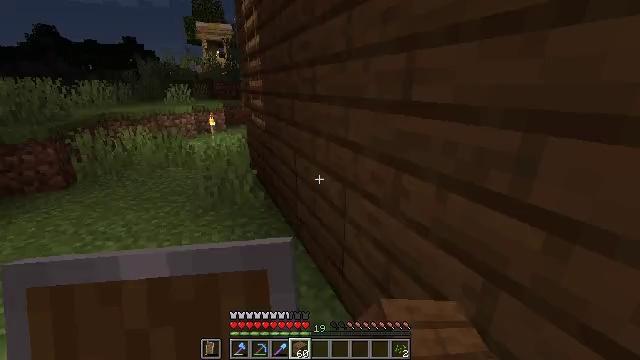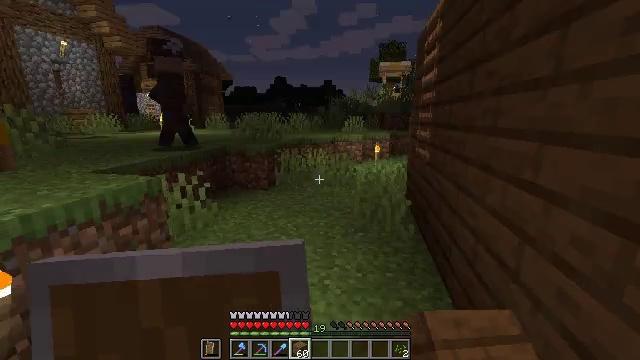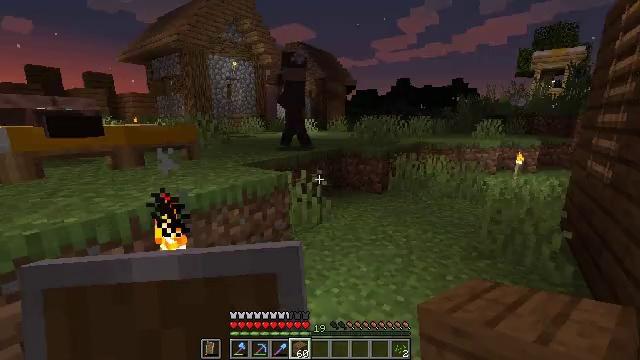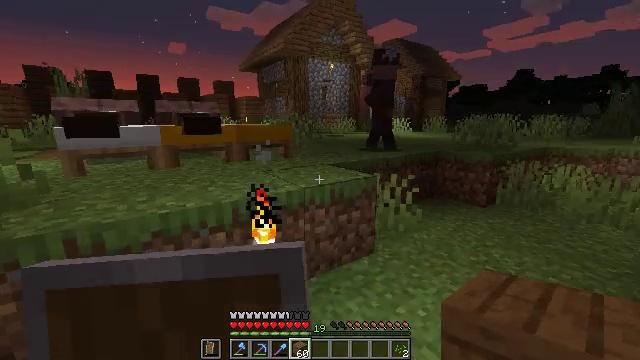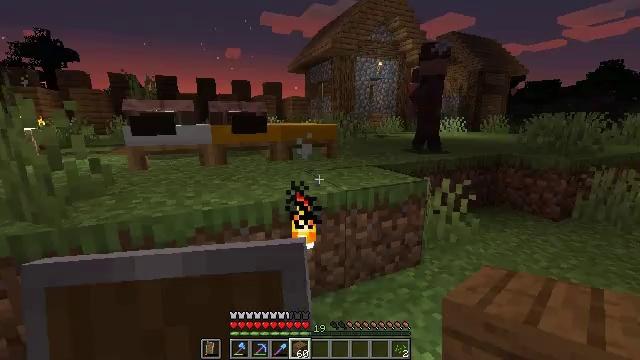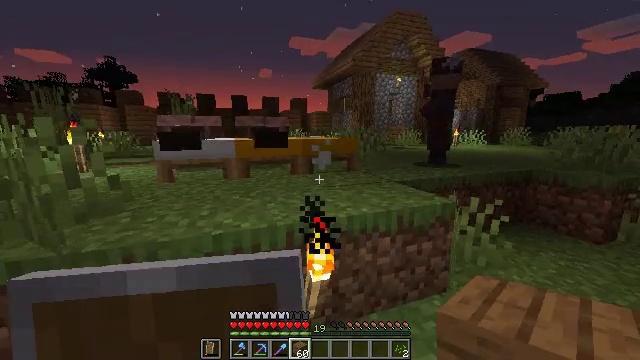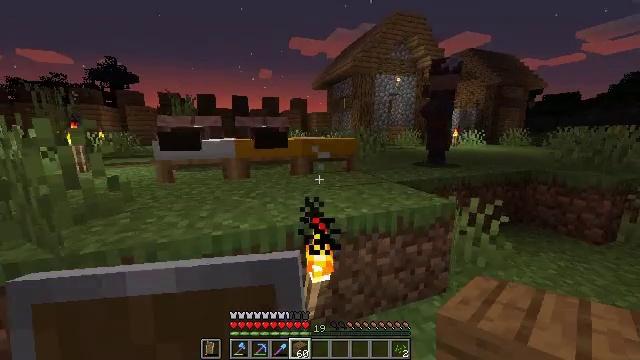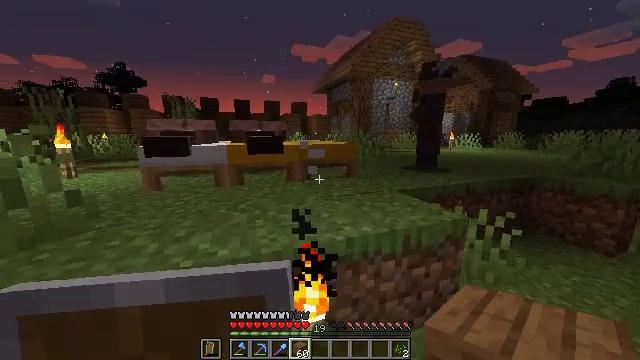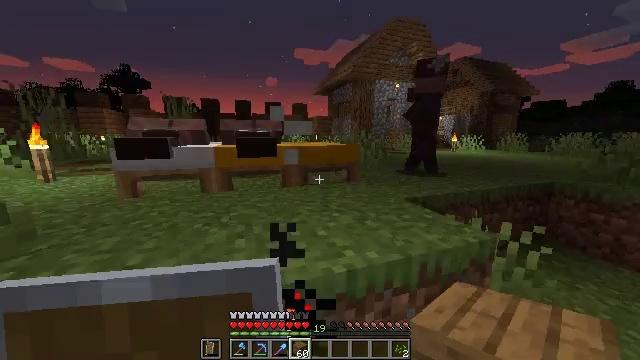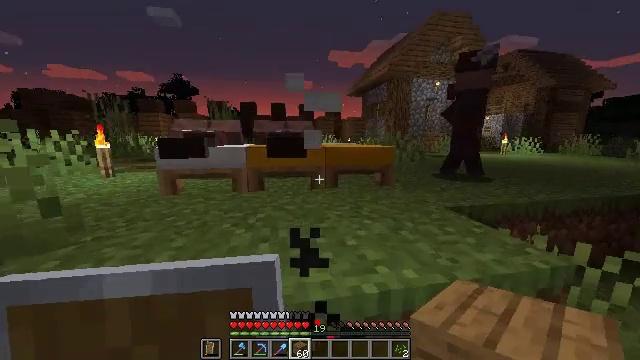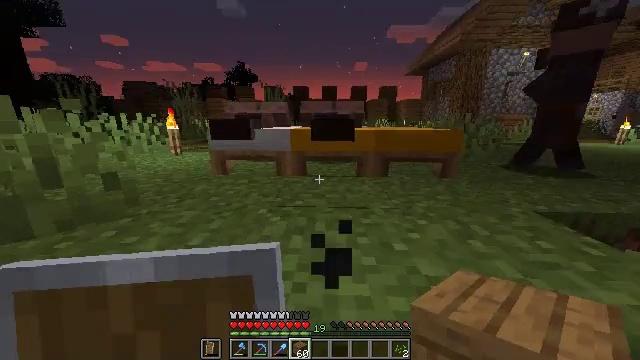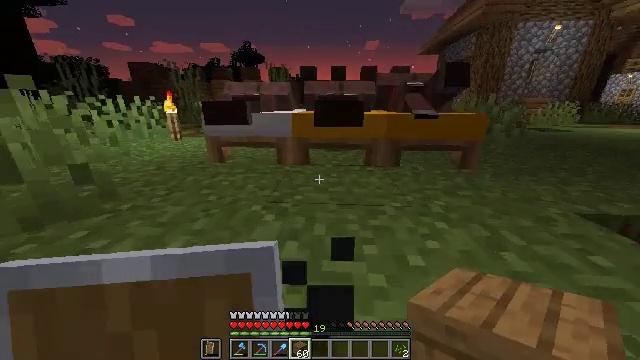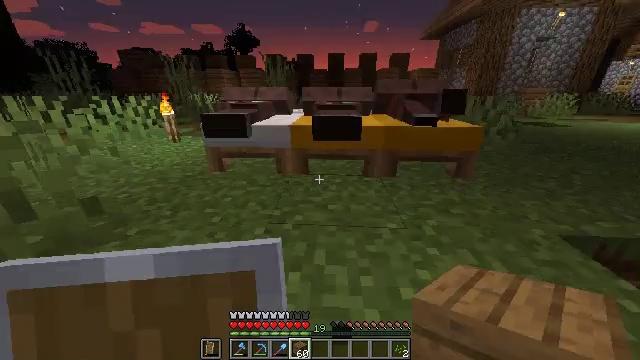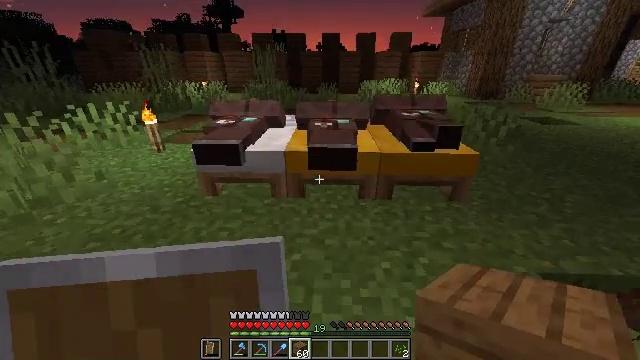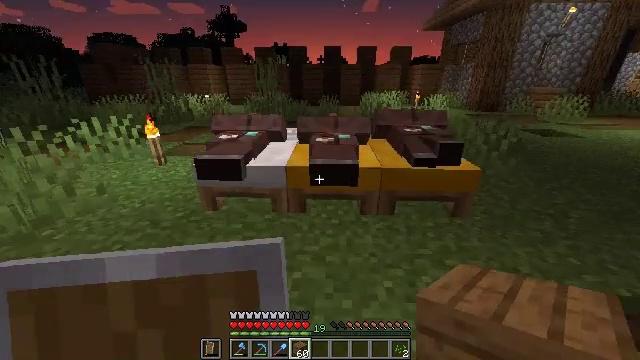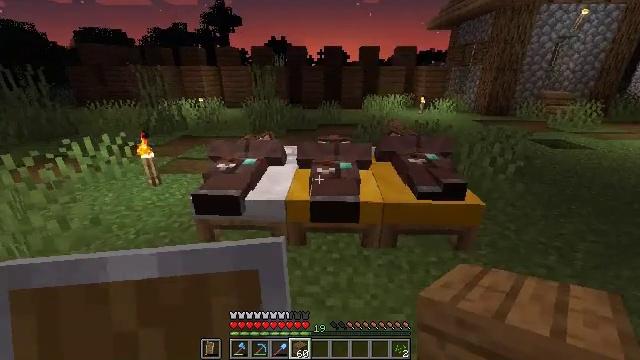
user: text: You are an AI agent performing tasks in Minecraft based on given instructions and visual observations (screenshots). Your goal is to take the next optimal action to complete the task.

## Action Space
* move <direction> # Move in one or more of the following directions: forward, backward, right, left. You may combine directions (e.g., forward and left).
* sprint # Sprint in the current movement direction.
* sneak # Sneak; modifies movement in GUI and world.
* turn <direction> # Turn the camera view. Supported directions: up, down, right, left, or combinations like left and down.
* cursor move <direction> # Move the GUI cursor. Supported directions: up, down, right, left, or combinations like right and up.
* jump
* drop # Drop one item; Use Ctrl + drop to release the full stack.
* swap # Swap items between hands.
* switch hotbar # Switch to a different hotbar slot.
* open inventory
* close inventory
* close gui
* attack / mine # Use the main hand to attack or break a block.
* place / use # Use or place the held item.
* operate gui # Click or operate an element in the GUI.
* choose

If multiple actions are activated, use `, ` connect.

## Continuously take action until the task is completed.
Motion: motion action
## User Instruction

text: Remove the white bed from its place.
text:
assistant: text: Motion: turn left and up
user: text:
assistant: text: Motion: move forward, turn left
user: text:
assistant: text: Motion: move forward, turn left
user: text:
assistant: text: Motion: move forward, sprint, turn left
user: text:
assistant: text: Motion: move forward, sprint, turn left and up
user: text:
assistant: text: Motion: move forward, sprint
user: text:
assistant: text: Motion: move forward, sprint
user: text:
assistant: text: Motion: move forward, sprint
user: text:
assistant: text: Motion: move forward, sprint, turn left
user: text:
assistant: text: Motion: move forward, sprint, turn left and down
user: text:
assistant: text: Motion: move forward, sprint, turn left and down
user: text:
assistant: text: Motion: move forward, sprint, turn down, jump
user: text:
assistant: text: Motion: move forward, sprint, turn right and down, jump
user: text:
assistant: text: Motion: move forward, sprint, turn up, jump
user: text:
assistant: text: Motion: move forward, sprint, jump
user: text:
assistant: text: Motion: move forward, sprint, turn left and up
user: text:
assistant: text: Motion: move forward, turn left
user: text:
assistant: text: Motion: move forward, turn down
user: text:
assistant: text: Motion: turn down
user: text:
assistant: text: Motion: turn down
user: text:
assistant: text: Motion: turn down
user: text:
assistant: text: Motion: no_op
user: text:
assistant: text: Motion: no_op
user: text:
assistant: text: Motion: turn down
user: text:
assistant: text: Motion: turn down
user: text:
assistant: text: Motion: turn down
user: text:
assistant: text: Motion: turn left
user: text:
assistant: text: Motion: turn left, switch to hotbar 1
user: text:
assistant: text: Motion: switch to hotbar 1
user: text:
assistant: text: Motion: turn left and up, switch to hotbar 1